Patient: sex M, age 64
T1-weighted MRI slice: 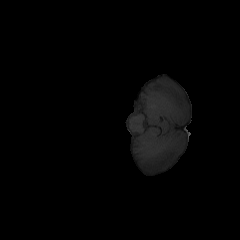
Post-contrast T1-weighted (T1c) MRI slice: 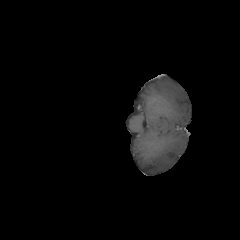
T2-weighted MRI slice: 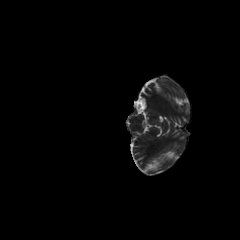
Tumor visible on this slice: no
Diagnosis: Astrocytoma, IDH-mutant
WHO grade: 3